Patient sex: M
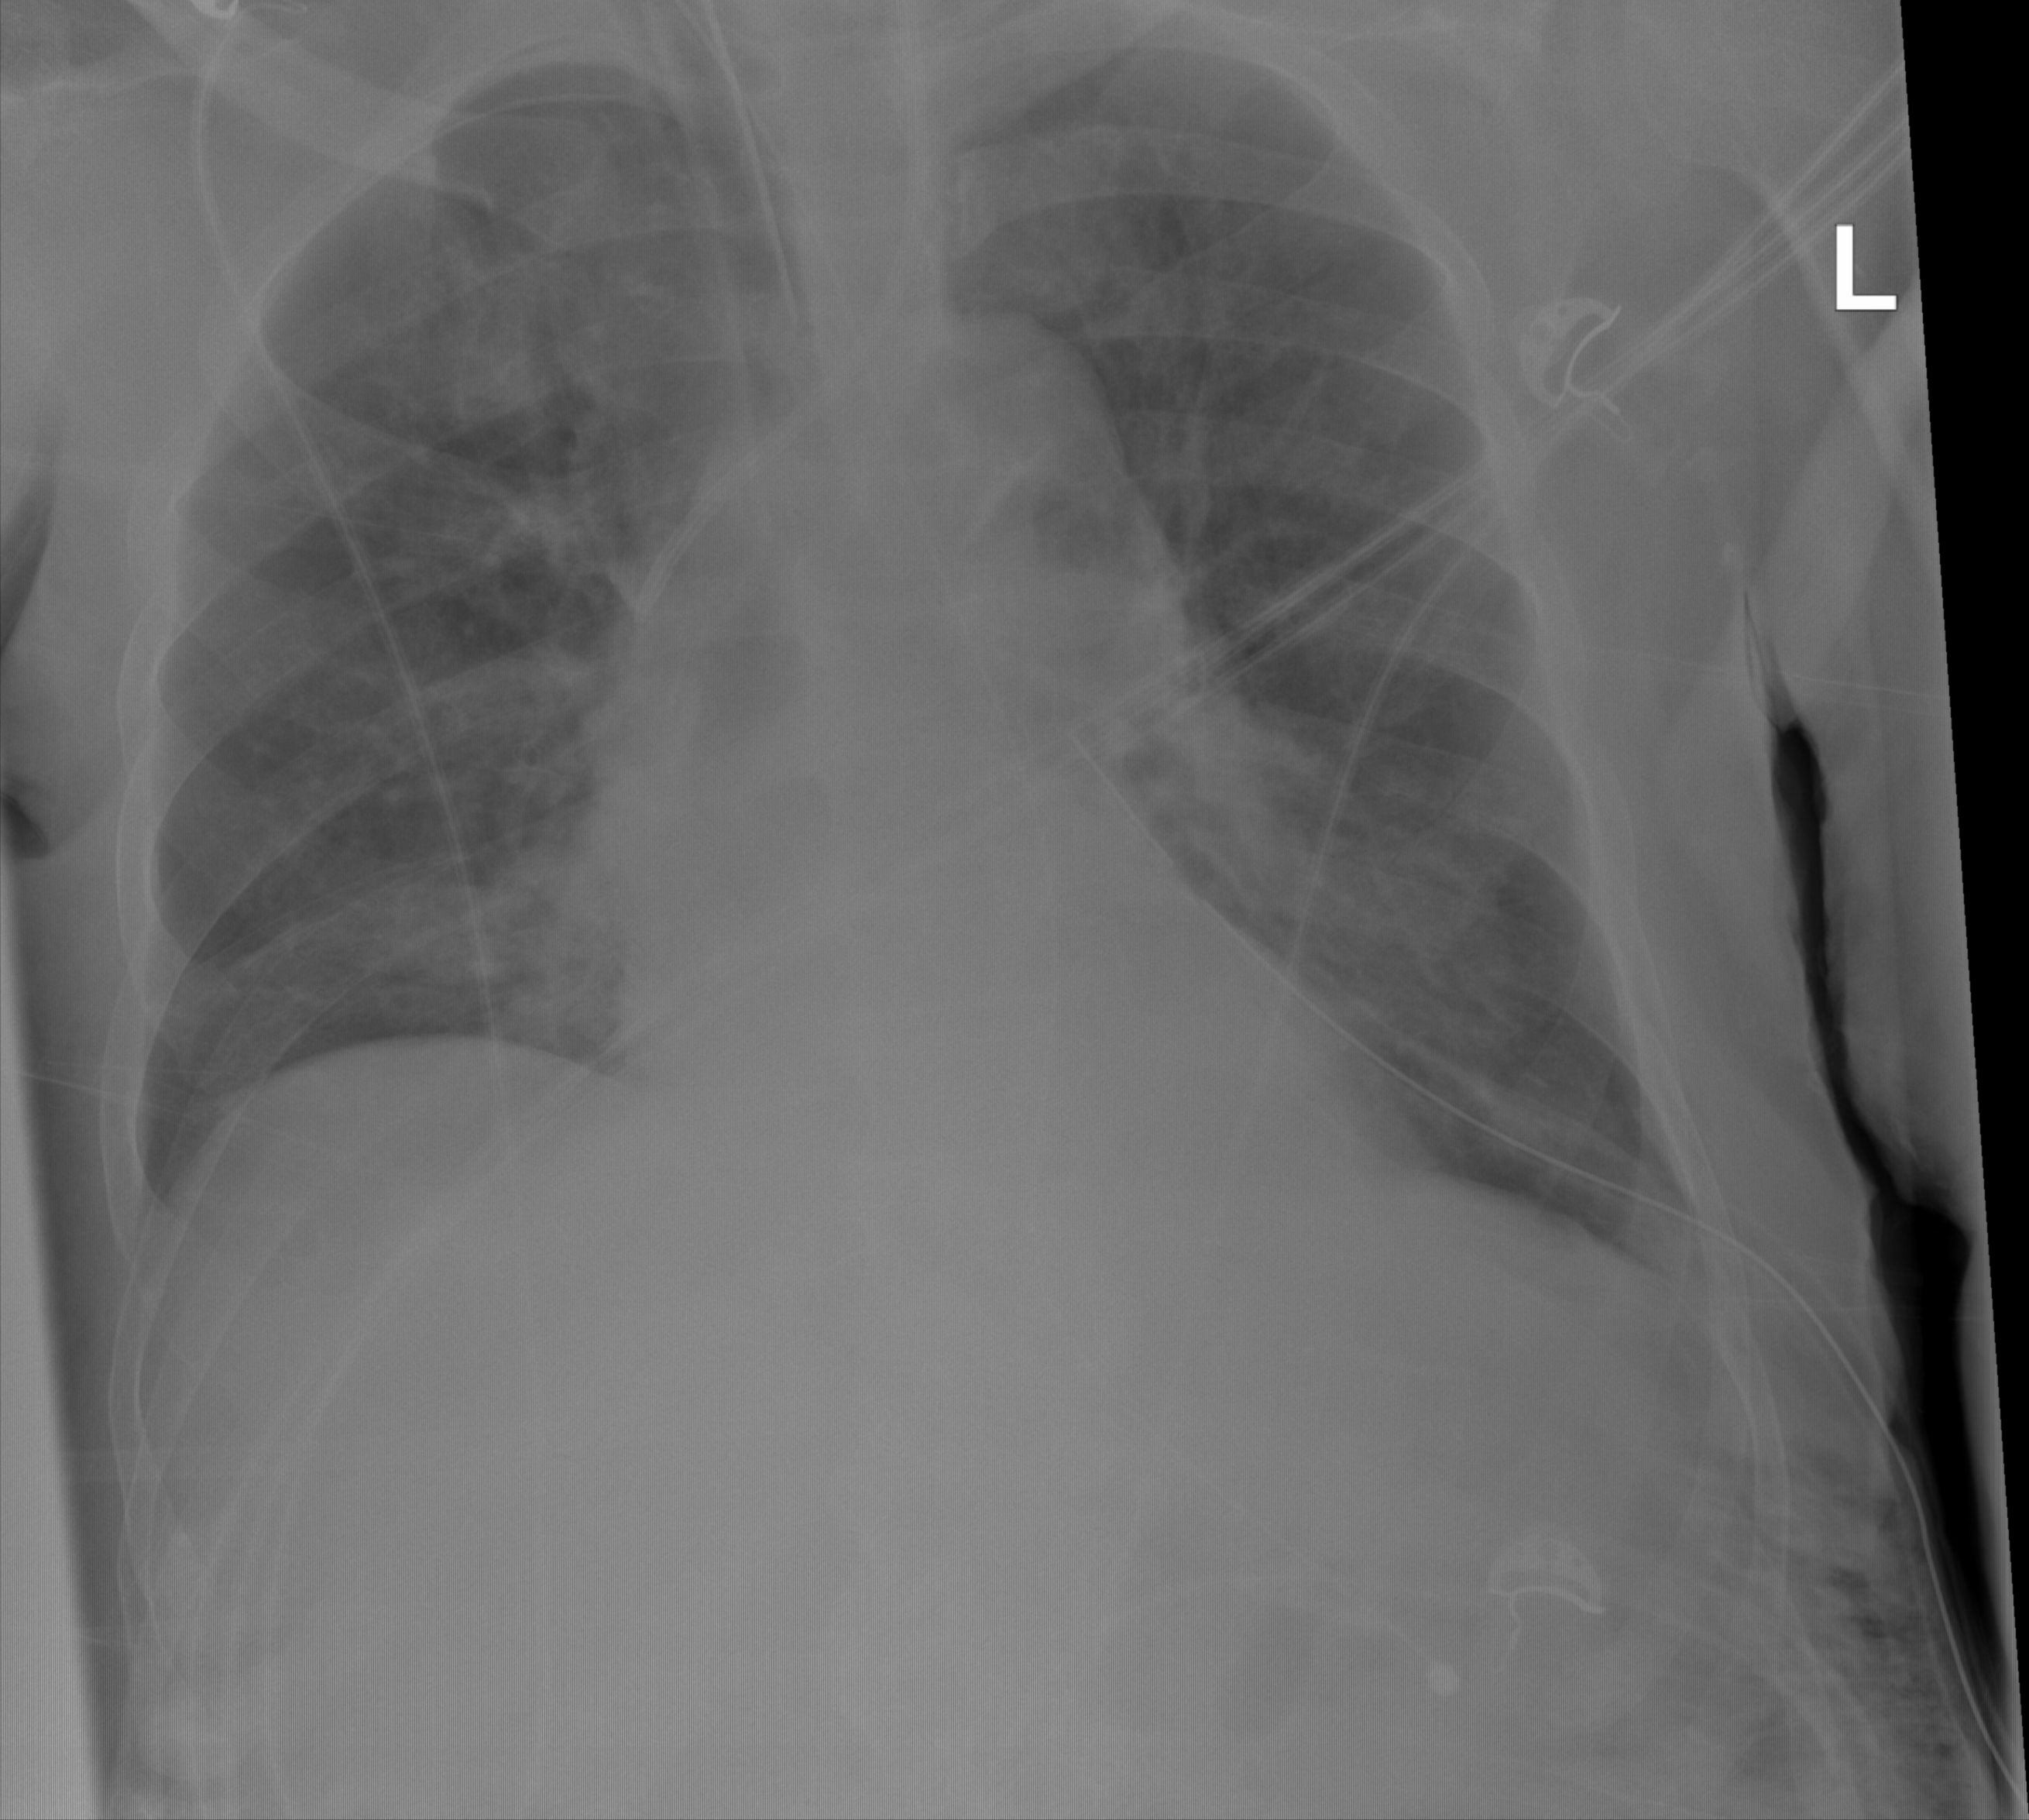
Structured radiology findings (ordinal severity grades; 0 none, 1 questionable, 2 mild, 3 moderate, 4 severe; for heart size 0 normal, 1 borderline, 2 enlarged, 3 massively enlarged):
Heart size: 1
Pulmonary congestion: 0
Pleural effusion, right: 0
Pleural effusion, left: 0
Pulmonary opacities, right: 0
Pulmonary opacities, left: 2
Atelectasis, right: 2
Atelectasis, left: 2